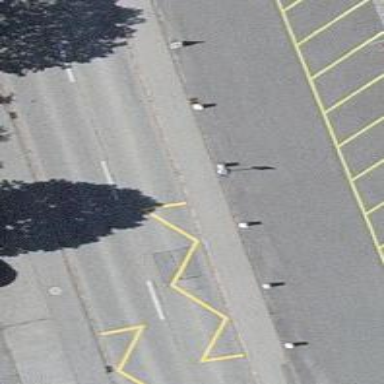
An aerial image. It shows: Bollard.